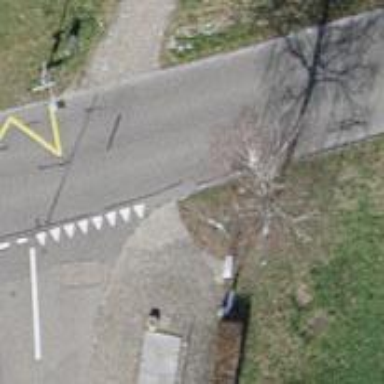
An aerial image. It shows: Public transport stop position.